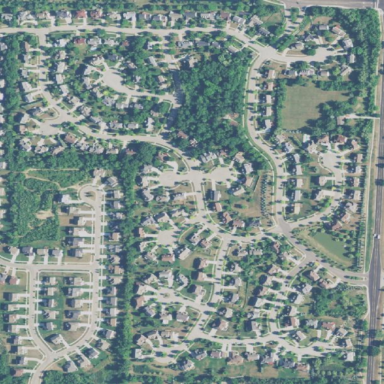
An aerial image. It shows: Single-family residential area.